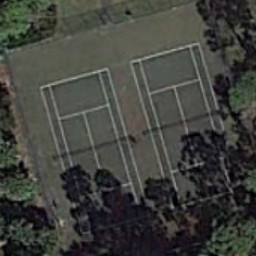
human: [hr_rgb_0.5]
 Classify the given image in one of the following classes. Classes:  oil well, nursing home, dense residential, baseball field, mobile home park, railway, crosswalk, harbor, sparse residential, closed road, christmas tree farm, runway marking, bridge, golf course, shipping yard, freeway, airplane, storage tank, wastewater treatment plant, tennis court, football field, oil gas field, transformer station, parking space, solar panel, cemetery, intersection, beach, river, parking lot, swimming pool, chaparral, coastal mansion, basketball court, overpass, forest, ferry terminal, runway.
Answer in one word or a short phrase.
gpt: tennis court